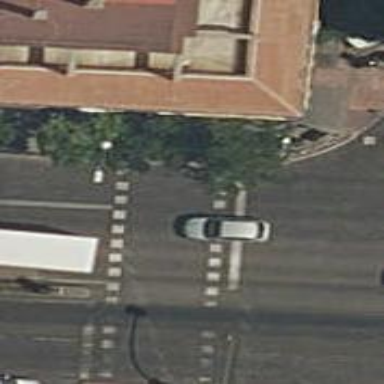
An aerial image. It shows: Crossing equipped with traffic signals. It is zebra crossing.